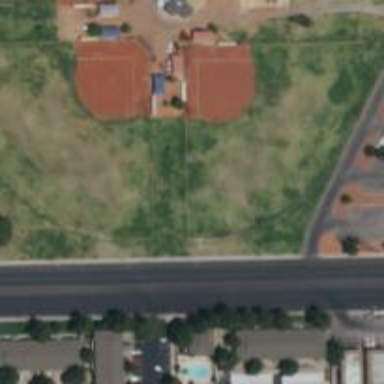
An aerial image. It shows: Baseball pitch for leisure land activities.